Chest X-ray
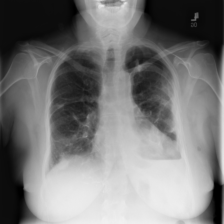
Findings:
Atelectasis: negative
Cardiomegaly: negative
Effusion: negative
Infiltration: negative
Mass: negative
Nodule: negative
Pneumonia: negative
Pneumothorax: negative
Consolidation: negative
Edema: negative
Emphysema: negative
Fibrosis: negative
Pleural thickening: negative
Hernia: negative